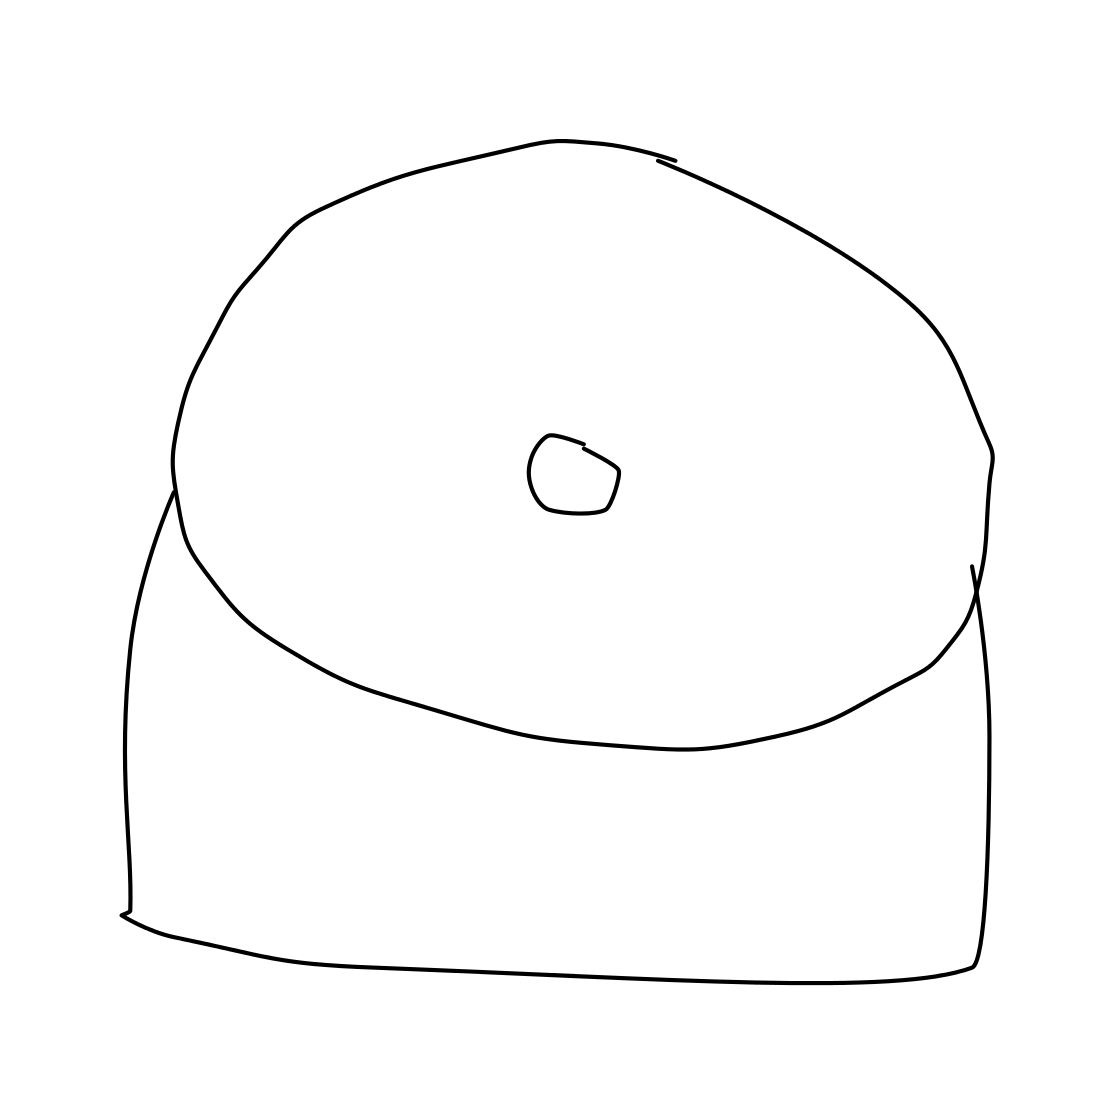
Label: cake